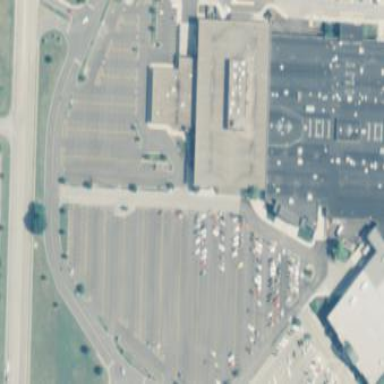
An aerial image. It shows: Department store building.